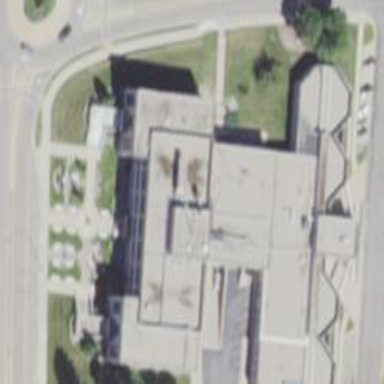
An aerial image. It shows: Courthouse building.